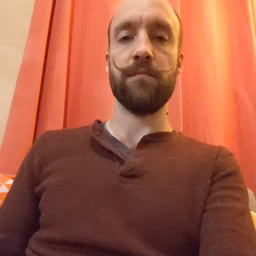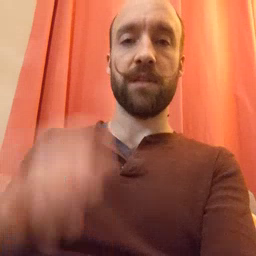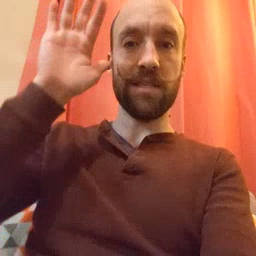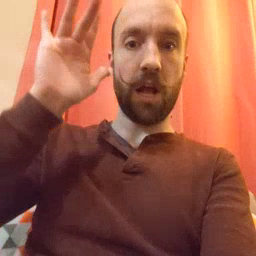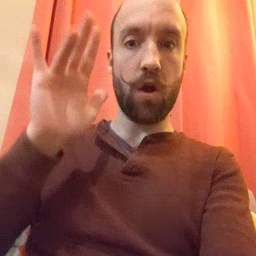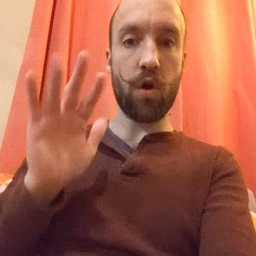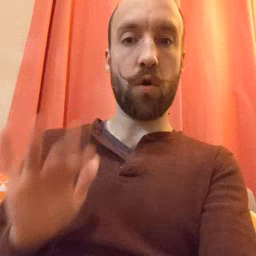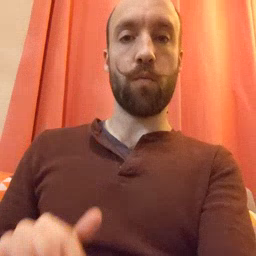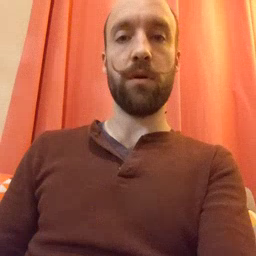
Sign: snow